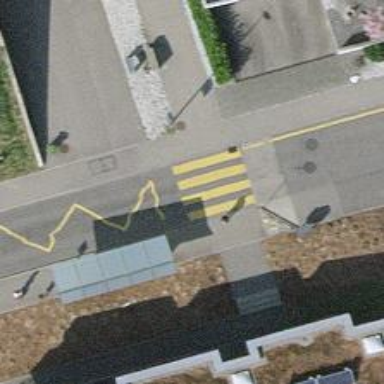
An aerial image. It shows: Bus stop with shelter for public transport.